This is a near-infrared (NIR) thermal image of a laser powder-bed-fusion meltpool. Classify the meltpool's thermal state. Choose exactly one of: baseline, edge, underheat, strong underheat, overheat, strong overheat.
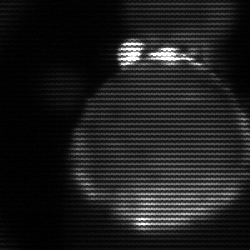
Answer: edge